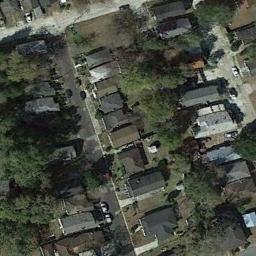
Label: dense_residential